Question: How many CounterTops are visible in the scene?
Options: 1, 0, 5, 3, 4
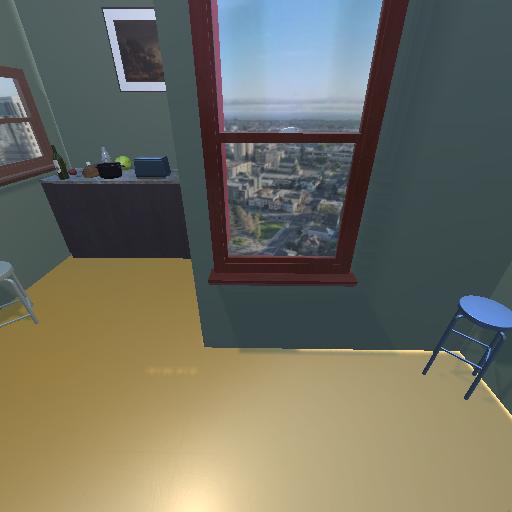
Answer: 1